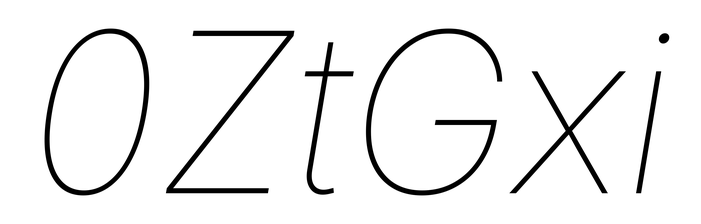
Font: Inter-Italic_Thin_Italic